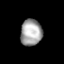
Tissue: lung
Cell type: Endothelial cells
Senescence score: 0.6547
Nuclear area (px): 554
Mean DAPI intensity: 164.108